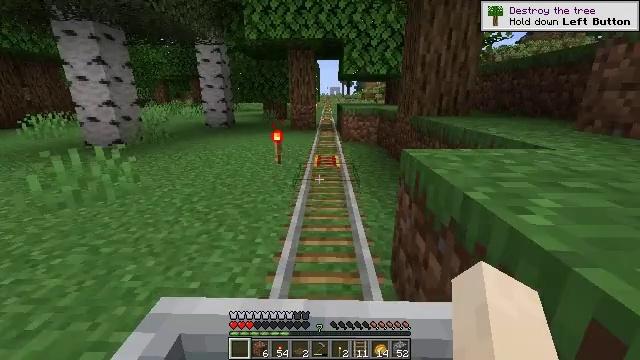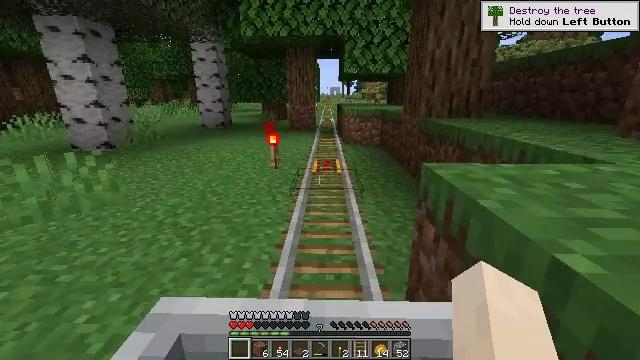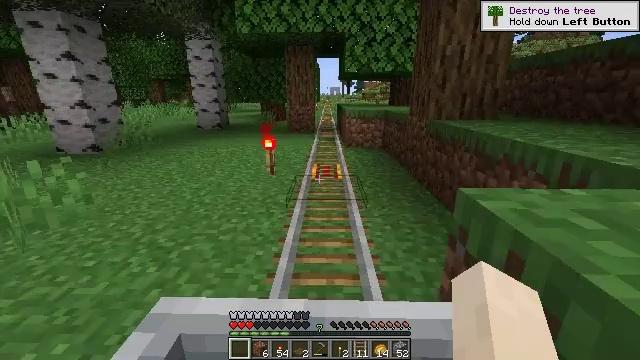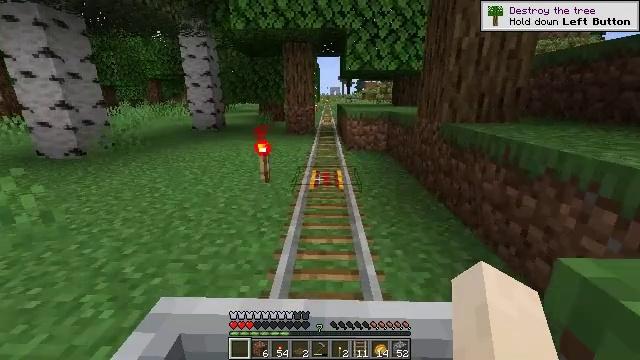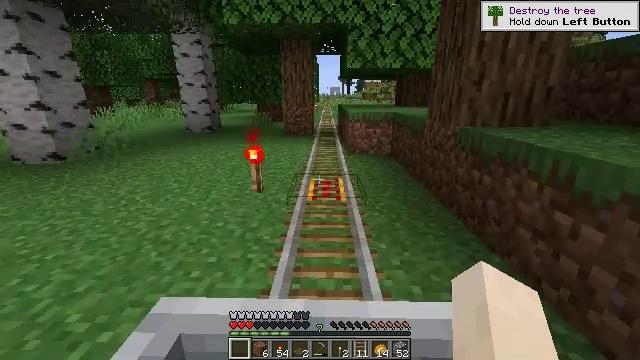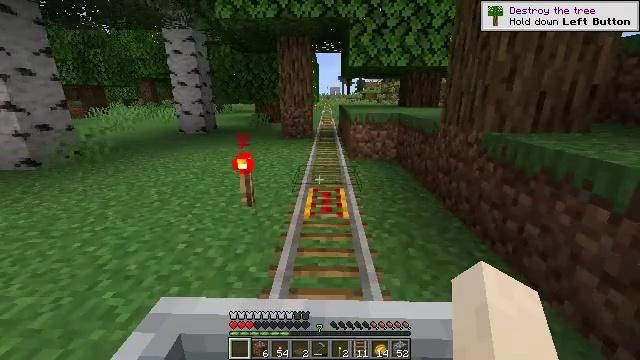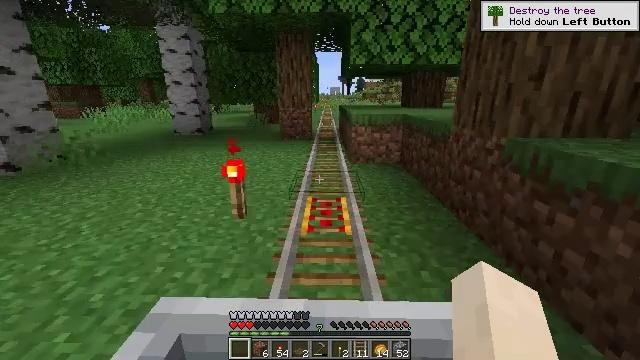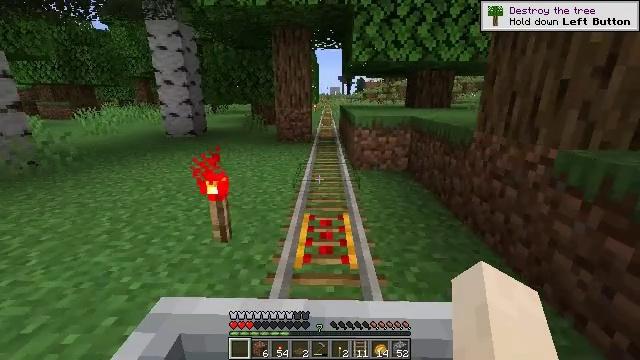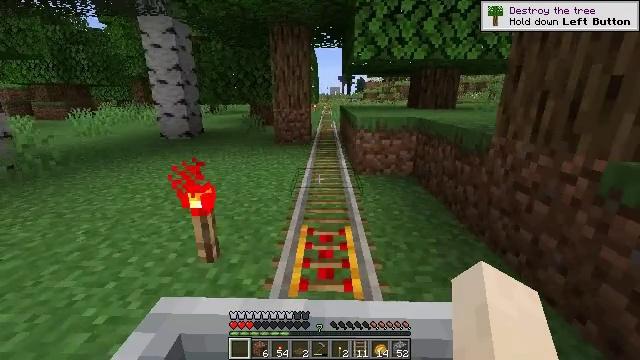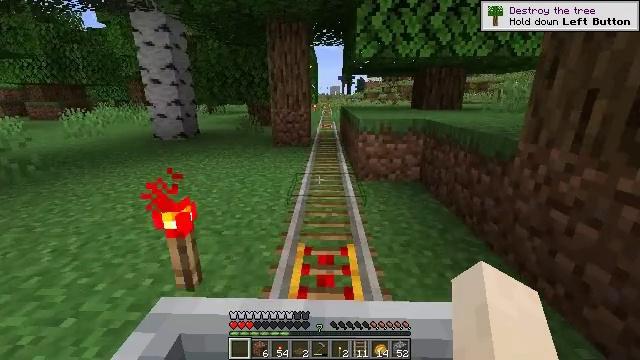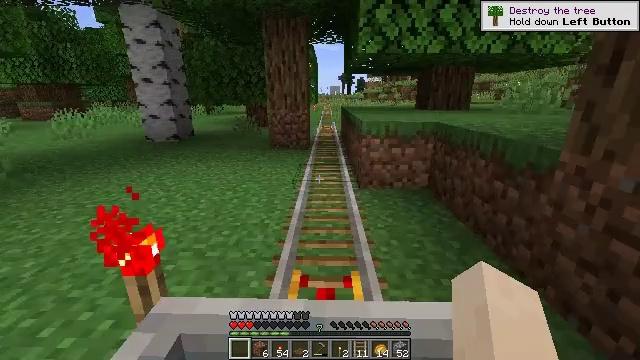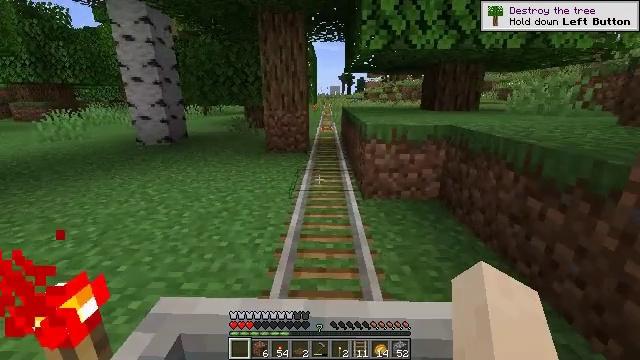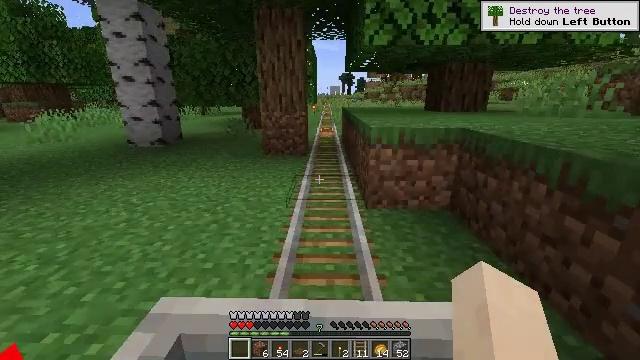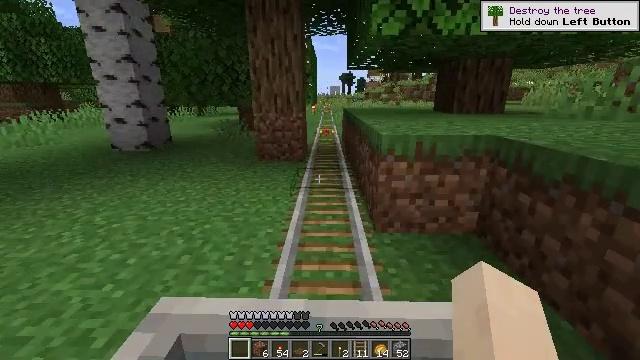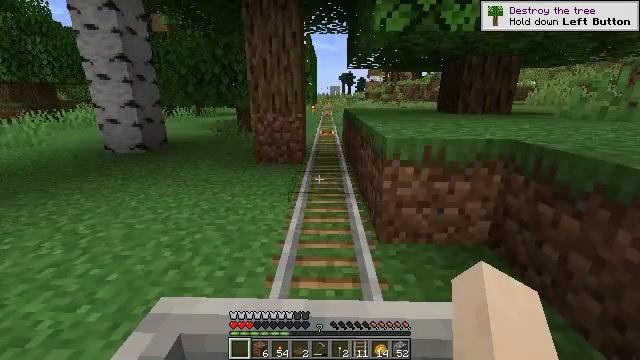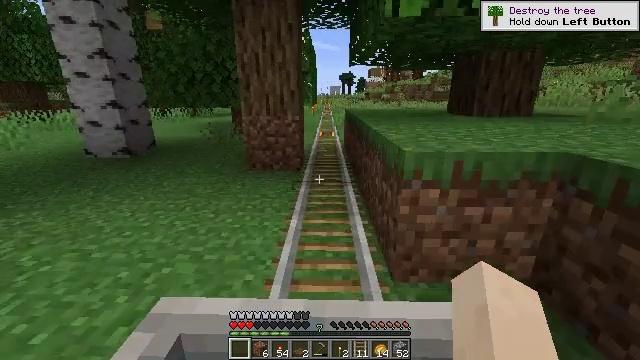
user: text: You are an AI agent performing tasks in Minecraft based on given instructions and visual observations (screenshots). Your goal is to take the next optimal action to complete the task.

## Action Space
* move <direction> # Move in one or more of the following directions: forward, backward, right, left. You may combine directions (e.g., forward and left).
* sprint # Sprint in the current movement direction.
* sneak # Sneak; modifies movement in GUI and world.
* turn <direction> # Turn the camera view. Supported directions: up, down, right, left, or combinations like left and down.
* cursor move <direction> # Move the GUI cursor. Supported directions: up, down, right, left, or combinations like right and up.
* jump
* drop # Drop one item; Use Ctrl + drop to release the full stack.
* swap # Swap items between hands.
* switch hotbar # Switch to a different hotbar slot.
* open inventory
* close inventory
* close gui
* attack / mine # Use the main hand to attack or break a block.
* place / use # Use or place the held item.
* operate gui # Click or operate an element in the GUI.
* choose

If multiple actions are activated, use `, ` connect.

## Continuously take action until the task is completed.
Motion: motion action
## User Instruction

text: Remove the torch from its spot.
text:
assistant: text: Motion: no_op
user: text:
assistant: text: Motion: no_op
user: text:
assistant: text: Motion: no_op
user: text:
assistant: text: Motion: no_op
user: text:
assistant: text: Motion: no_op
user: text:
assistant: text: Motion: no_op
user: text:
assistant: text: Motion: no_op
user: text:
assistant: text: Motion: no_op
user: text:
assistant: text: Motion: no_op
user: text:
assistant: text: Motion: no_op
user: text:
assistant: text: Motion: no_op
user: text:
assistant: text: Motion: no_op
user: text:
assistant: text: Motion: no_op
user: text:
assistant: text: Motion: no_op
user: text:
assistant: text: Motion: no_op
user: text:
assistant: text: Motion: no_op
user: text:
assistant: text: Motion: no_op
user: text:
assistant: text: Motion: no_op
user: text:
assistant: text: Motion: no_op
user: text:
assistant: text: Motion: no_op
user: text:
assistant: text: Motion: no_op
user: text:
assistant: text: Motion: no_op
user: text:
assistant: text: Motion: no_op
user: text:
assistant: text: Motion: no_op
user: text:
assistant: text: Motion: no_op
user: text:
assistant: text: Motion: no_op
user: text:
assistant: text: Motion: no_op
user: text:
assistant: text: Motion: no_op
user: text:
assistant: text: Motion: no_op
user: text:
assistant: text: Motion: no_op